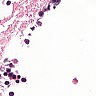
Metastatic tissue present: no